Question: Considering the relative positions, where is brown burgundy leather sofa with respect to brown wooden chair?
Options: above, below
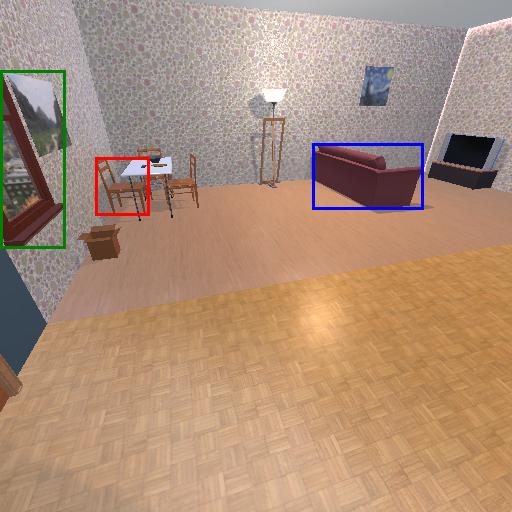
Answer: above